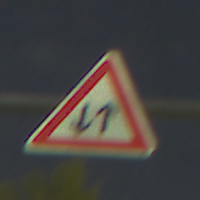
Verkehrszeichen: Gegenverkehr
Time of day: Night
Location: Outdoor (Urban)
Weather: PartlyCloudy
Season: NotSpecified
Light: Artificial